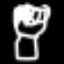
Label: hourglass